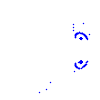
Particle: electron